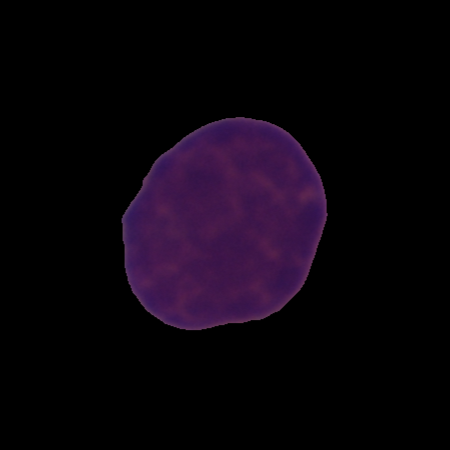
Label: cancer